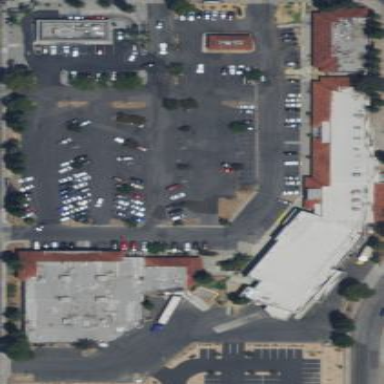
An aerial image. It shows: Retail area.